На рисунке показан гладкий жёлоб $A$ с массой $M$ в форме $\frac{1}{8}$ окружности, находящийся на гладкой горизонтальной поверхности. Его нижняя часть горизонтальна и соединяется гладко с направляющей с высотой $H$. $B$ представляет собой небольшой мяч с массой $m=0.4M$, который соскальзывает вниз с вершины направляющей из состояния покоя.
В каком диапазоне должно лежать значение $\frac{H}{h}$, чтобы мяч в процессе дальнейшего движения попал на находящуюся на $A$ платформу.
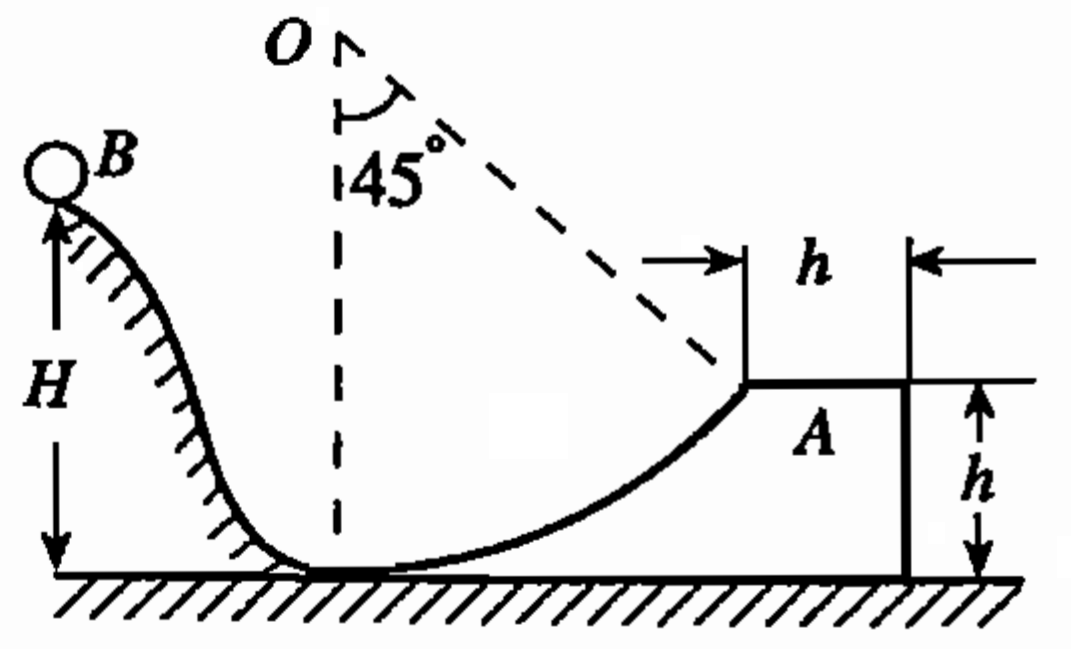
В каком диапазоне должно лежать значение $\frac{H}{h}$, чтобы мяч в процессе дальнейшего движения попал на находящуюся на $A$ платформу.
Ответ: \[\frac{H}{h}\in\left[\frac{m+M}{M};\frac{3}{2}+\frac{5m}{4M}\right]=\left[1.4;2\right].\]
Темы:
T, Механика, ЗСИ, Китайские